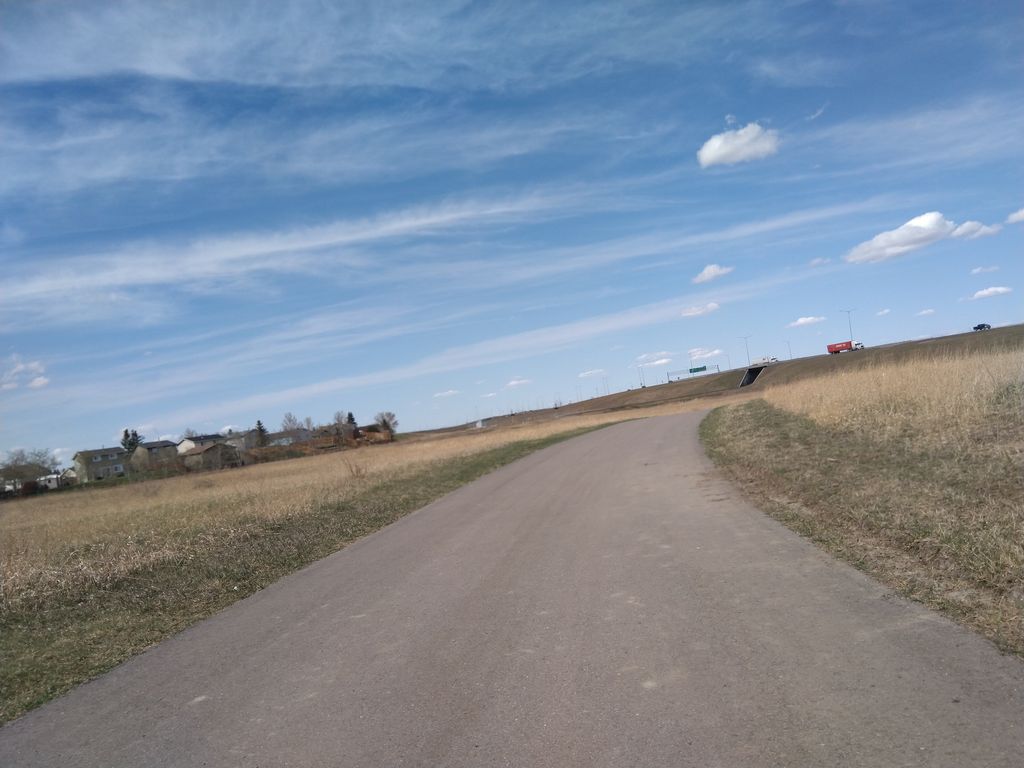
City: calgary